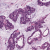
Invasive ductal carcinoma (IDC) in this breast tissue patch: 1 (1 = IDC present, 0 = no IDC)